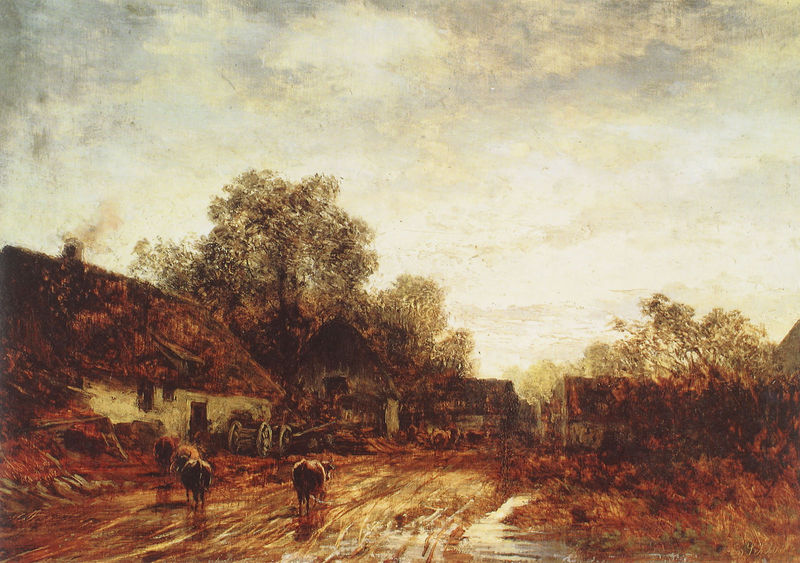
Titel: Dorfstraße mit Rinderherde
Künstler: Eduard d. Ä Schleich
Institution: Privatbesitz
Schlagwörter: baum, blau, gemälde, himmel, schatten, wasser, weiß, wolken, bäume, gelb, landschaft, braun, fenster, holz, licht, straße, stroh, tür, dach, gebäude, gras, haus, rot, tiere, weg, wiese, malerei, steine, bild, öl, erde, feld, häuser, kühe, nass, natur, busch, pfad, rauch, land, pflanzen, wald, bauern, karren, pferd, räder, schornstein, bewölkt, schwanz, klar, pfütze, getreide, dorf, kuh, bauernhof, herbst, hof, rad, wagen, dampf, tor, regen, pfützen, eingang, rinder, scheune, strohdach, leinwand, schlamm, sumpf, sonnig, stall, gehöft, atmosphäre, wolkne, schafe, matsch, kug, strohdch, himmel gras, sldknf, scheuine